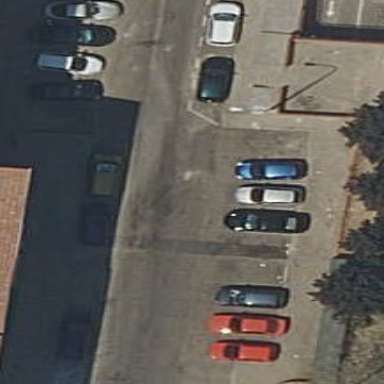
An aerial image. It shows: Parking area.